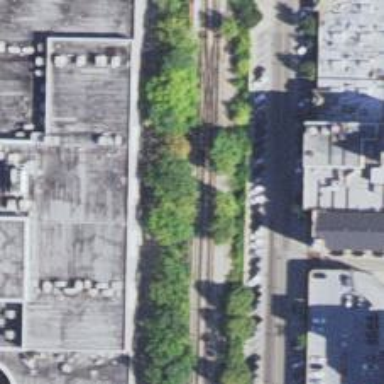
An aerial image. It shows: Rail line running along electrified embankment.